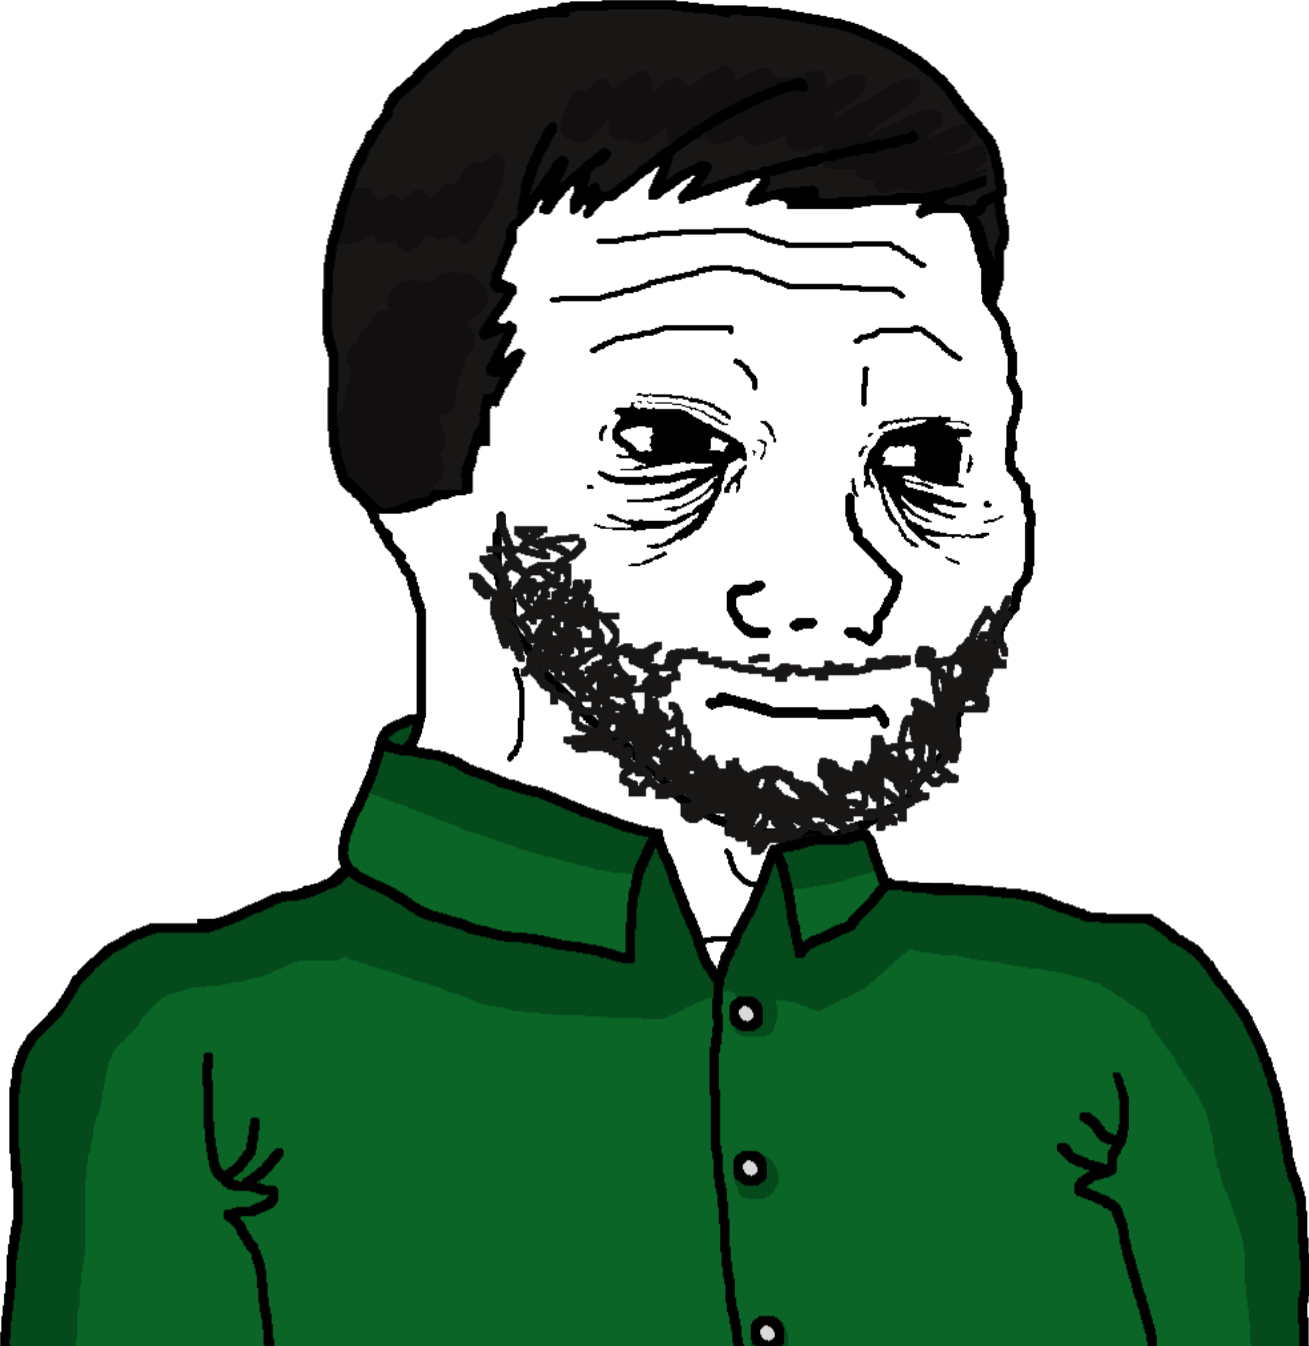
Label: 5_Doomer